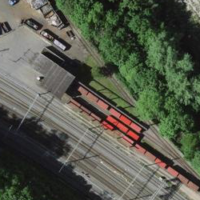
EUNIS habitat code: 55
Species observed at this site:
Buteo buteo